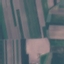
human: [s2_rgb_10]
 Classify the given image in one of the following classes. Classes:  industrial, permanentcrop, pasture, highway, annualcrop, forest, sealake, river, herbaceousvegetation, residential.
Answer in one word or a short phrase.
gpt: AnnualCrop